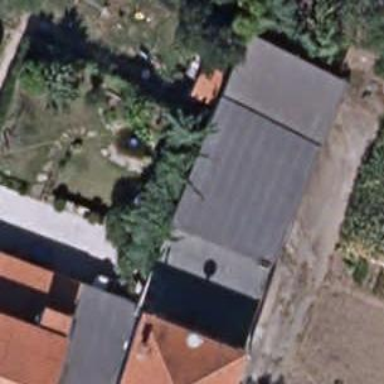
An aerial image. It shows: Shed.